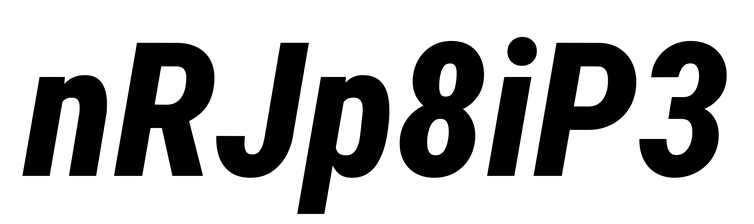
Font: Roboto-Italic_Condensed_ExtraBold_Italic